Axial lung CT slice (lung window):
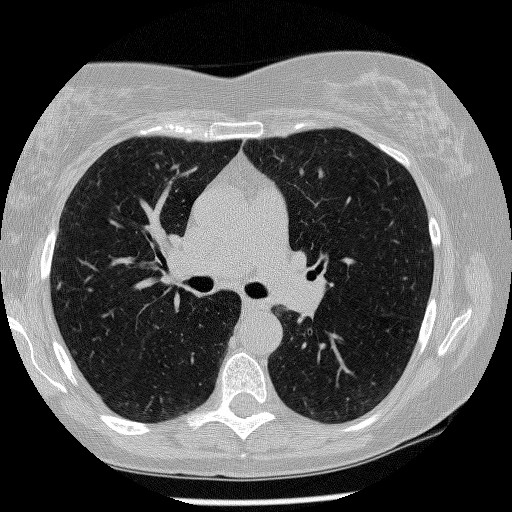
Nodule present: no